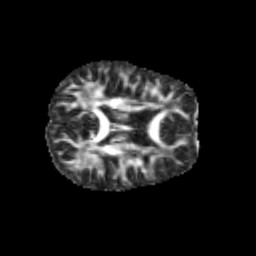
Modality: FA
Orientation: axial
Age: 9
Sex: female
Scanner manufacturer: siemens
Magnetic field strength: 3 T
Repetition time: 3.8 s
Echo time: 0.07 s